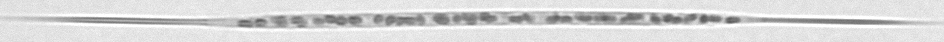
Label: Rhizosolenia